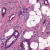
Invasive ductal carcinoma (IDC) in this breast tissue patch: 1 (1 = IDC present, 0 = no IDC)